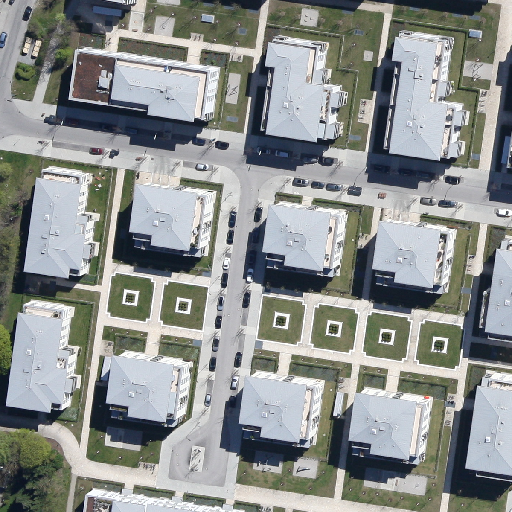
Referring expression: car